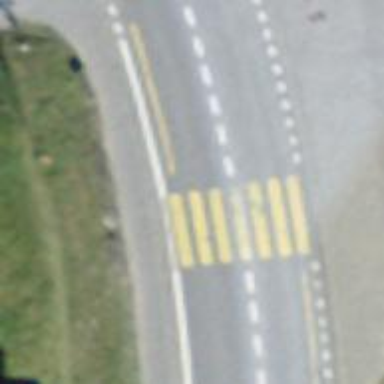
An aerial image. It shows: Marked road crossing.